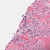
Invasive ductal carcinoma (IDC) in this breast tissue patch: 1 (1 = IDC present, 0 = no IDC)